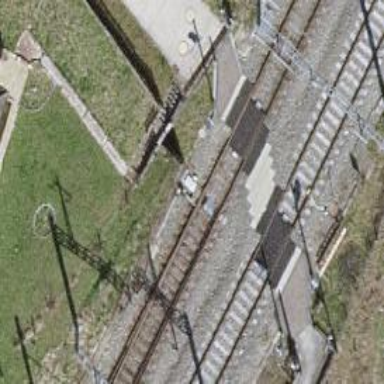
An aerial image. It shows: Railway track with contact line for electrification.